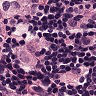
Metastatic tissue present: yes